Question: Why does the following code not work?
'''
#include <iostream>
#include <string>
int main(){
char filename[20];
cout << "Type in the filename: ";
cin >> filename;
strcat(filename, '.txt');
cout << filename;
}
'''
It should concatenate on the end of whatever filename is inputted
Also, when I try to compile it (with g++) this is the error message

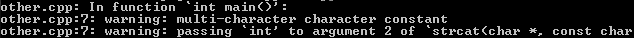
Answer: Use double quotes instead of single quotes.
'''
strcat(filename, ".txt");
'''
In C++, single quotes indicate a character, double quotes indicate a of characters (a string). Appending an 'L' before the literal indicates that it uses the wide character set:
'''
".txt" // <--- ordinary string literal, type "array of const chars"
L".txt" // <--- wide string literal, type "array of const wchar_ts"
'a' // <--- single ordinary character, type "char"
L'a' // <--- single wide character, type "wchar_t"
'''
The ordinary string literal is usually ASCII, while the wide string literal is usually some form of Unicode encoding (although the C++ language doesn't guarantee this - check your compiler documentation).
The compiler warning mentions 'int' because the C++ standard (2.13.2/1) says that character literals that contain more than one 'char' actually has type 'int', which has an implementation defined value.
If you're using C++ though, you're better off using 'std::string' instead, as <URL> has suggested:
'''
#include <iostream>
#include <string>
int main(){
std::string filename;
std::cout << "Type in the filename: ";
std::cin >> filename;
filename += ".txt";
std::cout << filename;
}
'''